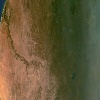
Label: land